Interaction volume radius: 5 \u00c5
Interaction volume height: 30 \u00c5
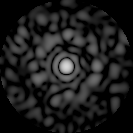
Disorder parameter: 0.8446